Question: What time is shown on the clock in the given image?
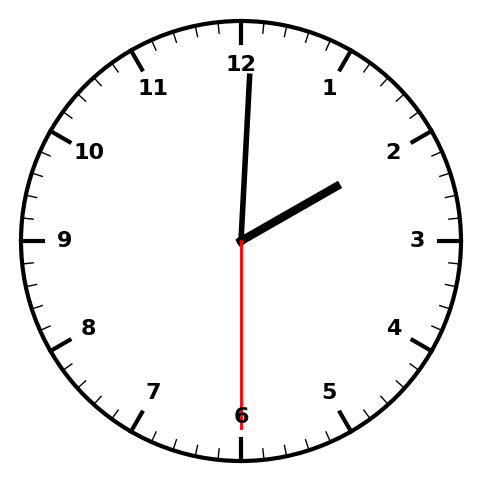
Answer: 02:00:30